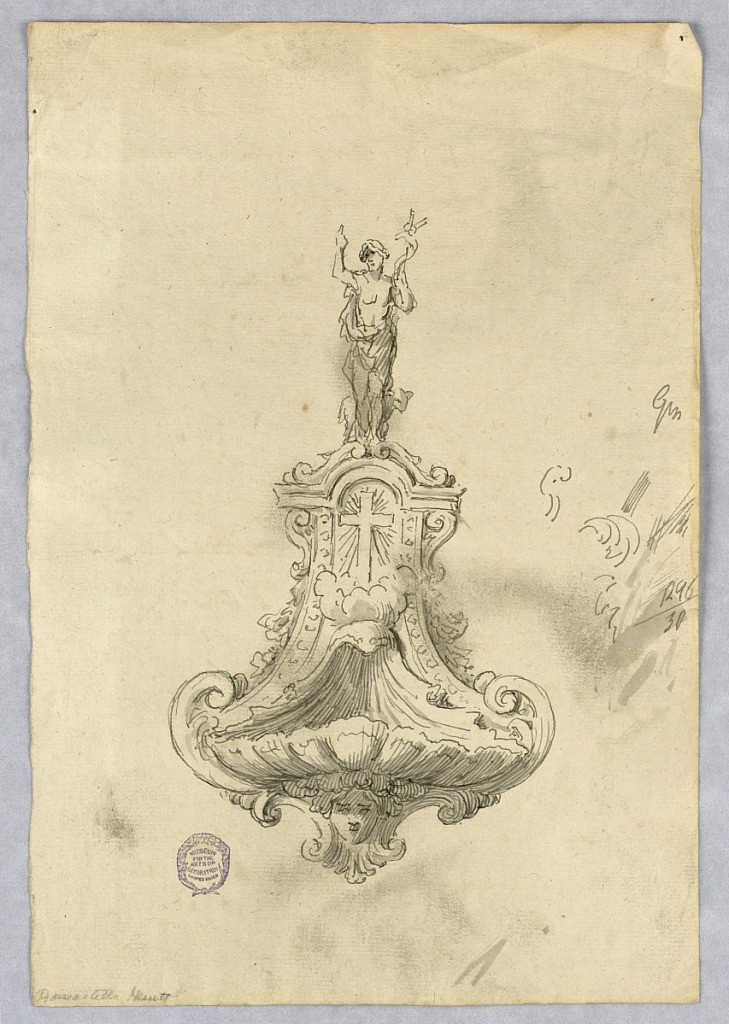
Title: Project for a Holy Water Font
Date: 1770–1790
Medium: Pen and gray ink, brush and gray wash, on off-white laid paper
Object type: Drawing
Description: The bowl is in the form of a shell. A statue of Saint John the Baptist with lamb. Above the bowl is a cross with a glory of rays.